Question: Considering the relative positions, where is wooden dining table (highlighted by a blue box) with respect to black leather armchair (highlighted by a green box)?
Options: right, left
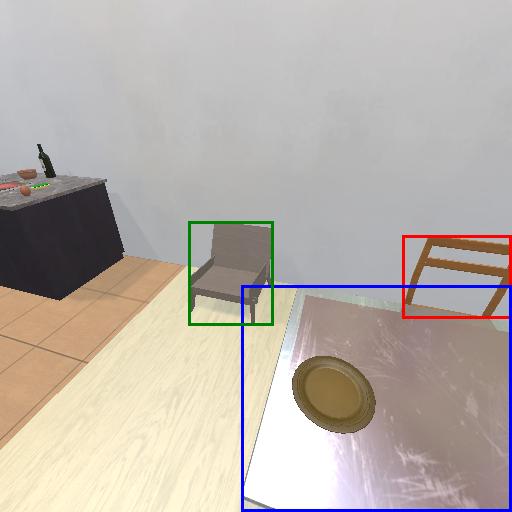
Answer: right